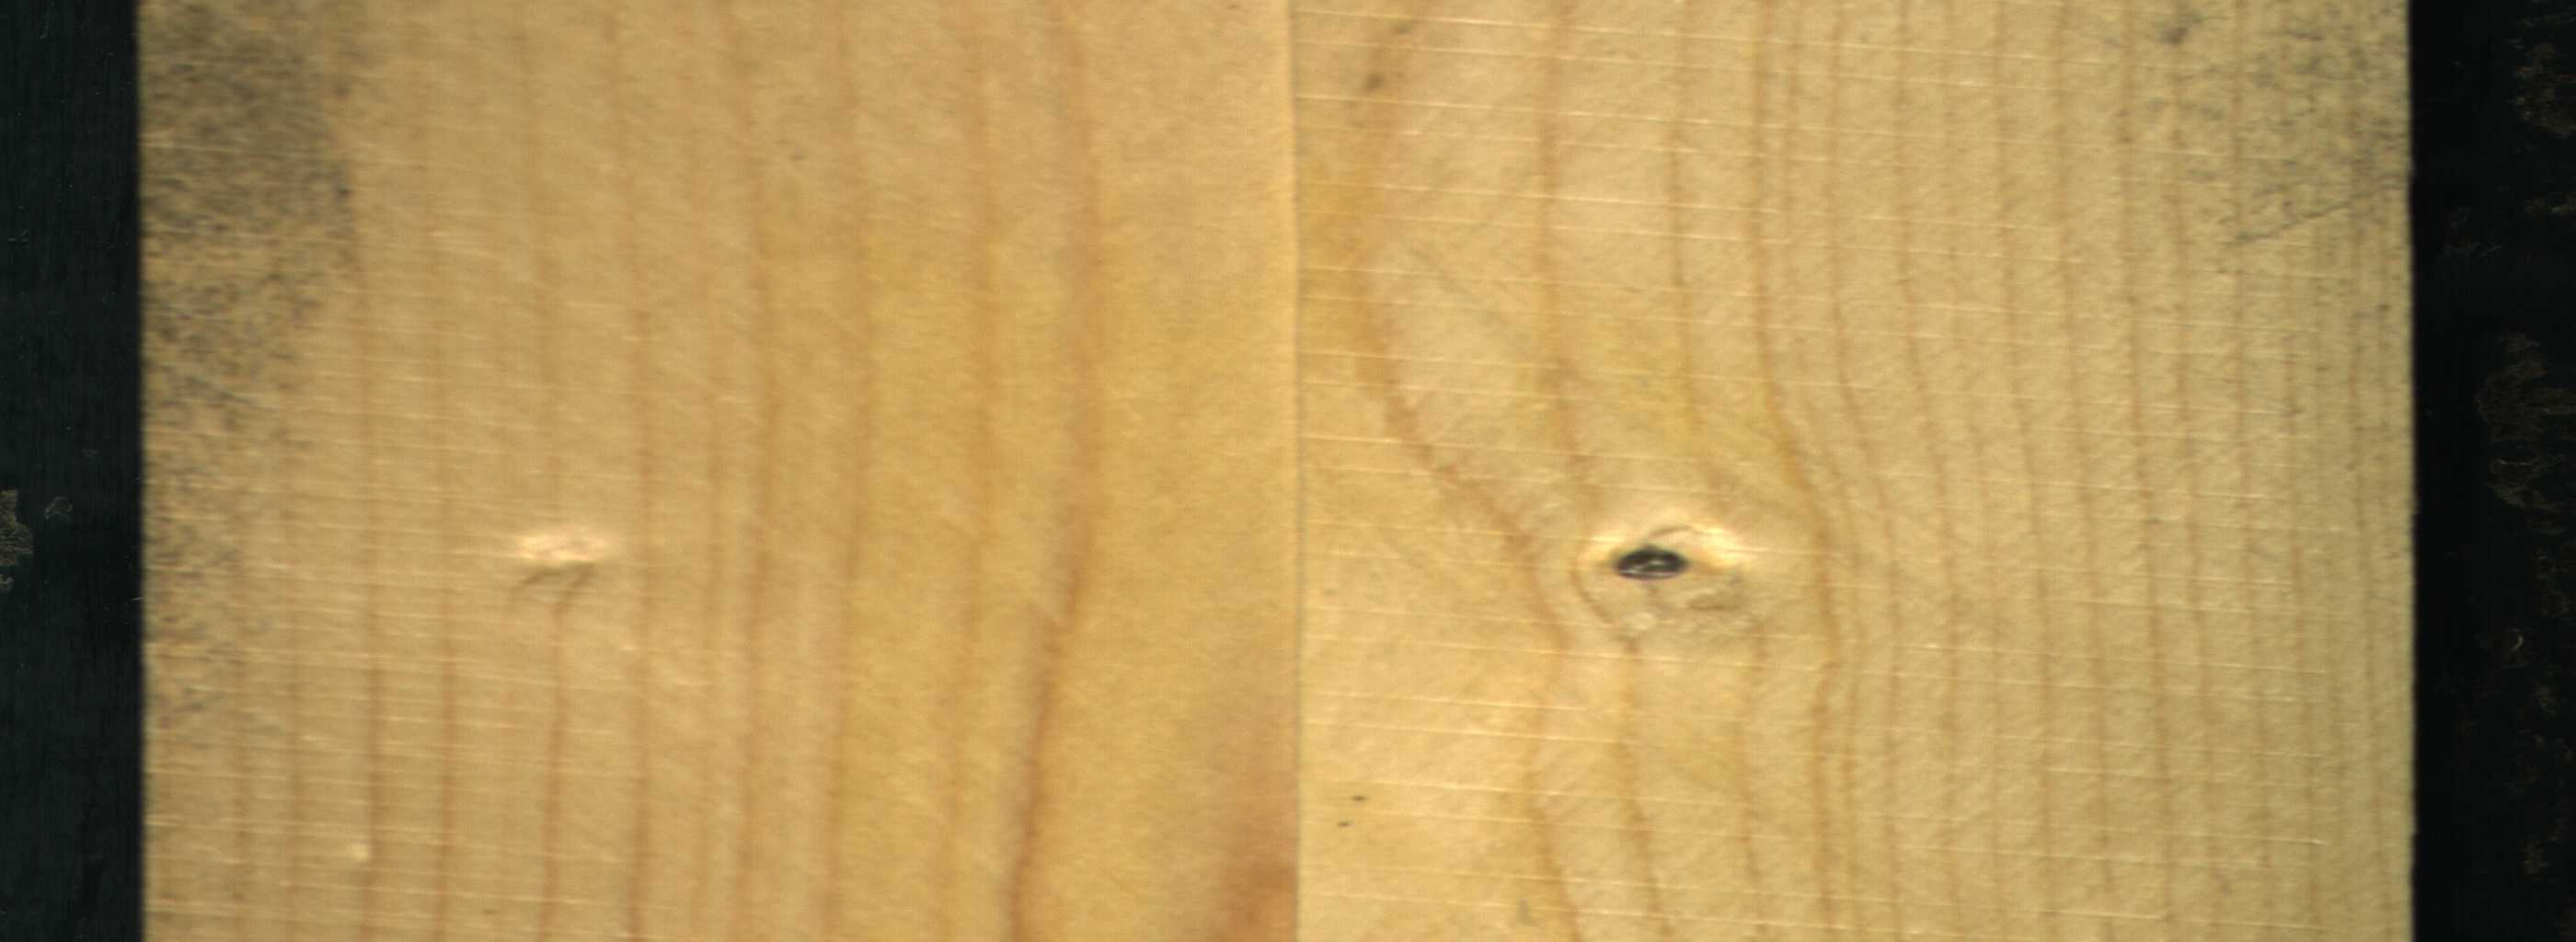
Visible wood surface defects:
Dead_Knot